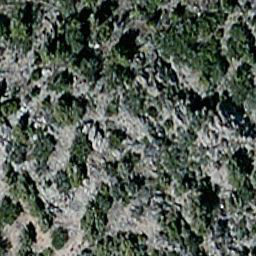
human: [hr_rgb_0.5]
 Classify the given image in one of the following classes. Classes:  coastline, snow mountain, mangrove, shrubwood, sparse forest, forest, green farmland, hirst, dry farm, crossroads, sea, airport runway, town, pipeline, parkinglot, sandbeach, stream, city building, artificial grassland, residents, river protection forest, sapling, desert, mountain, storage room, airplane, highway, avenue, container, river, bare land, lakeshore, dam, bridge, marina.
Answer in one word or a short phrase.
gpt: sparse forest